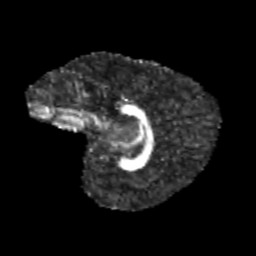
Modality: FA
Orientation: sagittal
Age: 9
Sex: female
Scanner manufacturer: siemens
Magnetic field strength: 3 T
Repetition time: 3.8 s
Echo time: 0.07 s